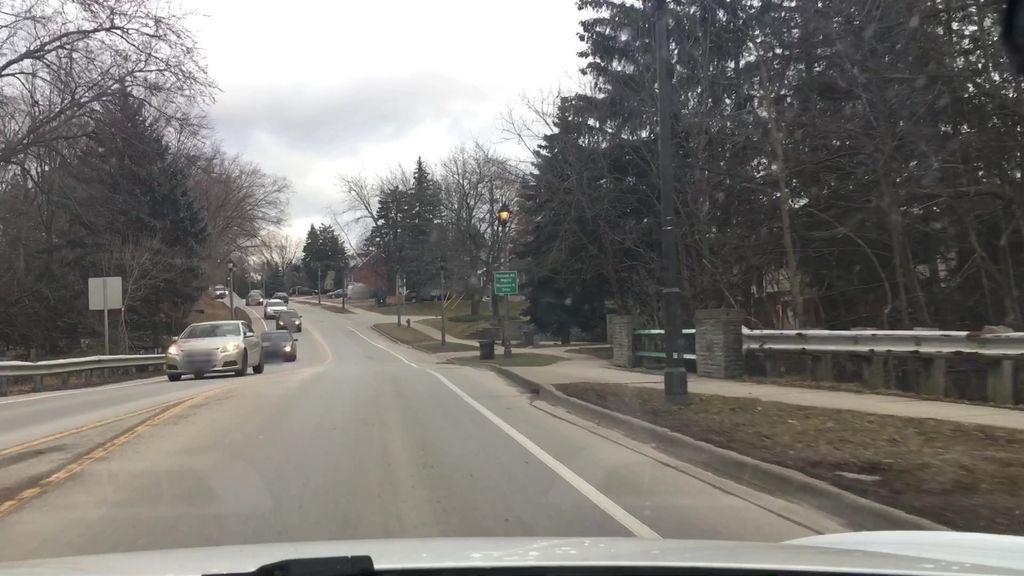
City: hamilton